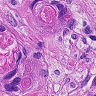
Metastatic tissue present: yes